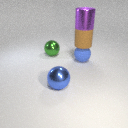
large blue rubber sphere below large purple metal cylinder